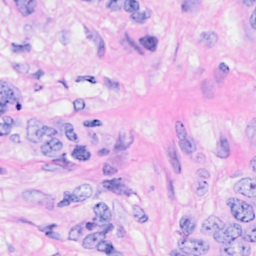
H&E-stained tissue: Breast